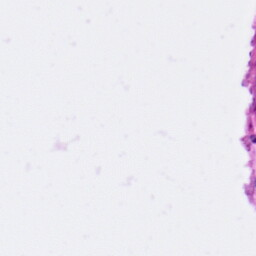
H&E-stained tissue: Pancreatic